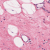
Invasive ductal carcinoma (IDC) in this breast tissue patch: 0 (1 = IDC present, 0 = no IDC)